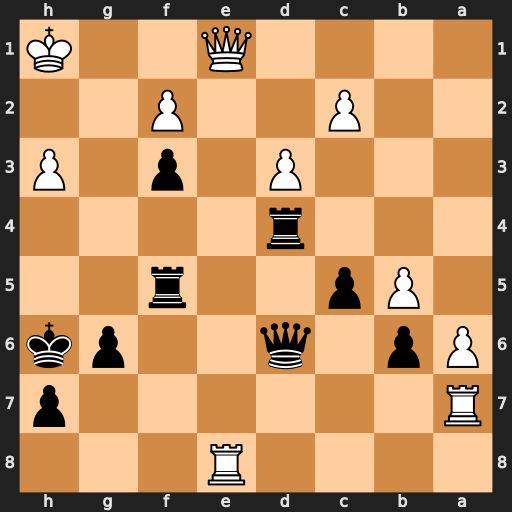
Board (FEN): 4R3/R6p/Pp1q2pk/1Pp2r2/3r4/3P1p1P/2P2P2/4Q2K
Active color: b
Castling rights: -
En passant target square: -
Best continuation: Rh4 Qe3+ Qf4 Qxf4+ Rfxf4 Kg1 Rxh3 Re4 Rf5 Rg4 Re5 Kf1 Re2 Rg3 Rh1+